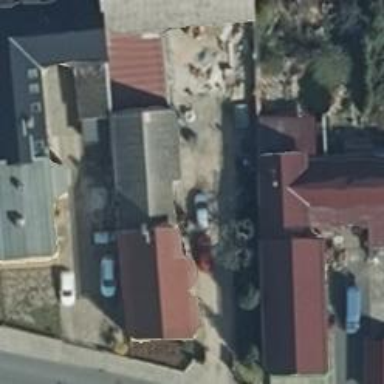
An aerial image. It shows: Residential building.